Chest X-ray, PA view. Patient: 34 years old, sex F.
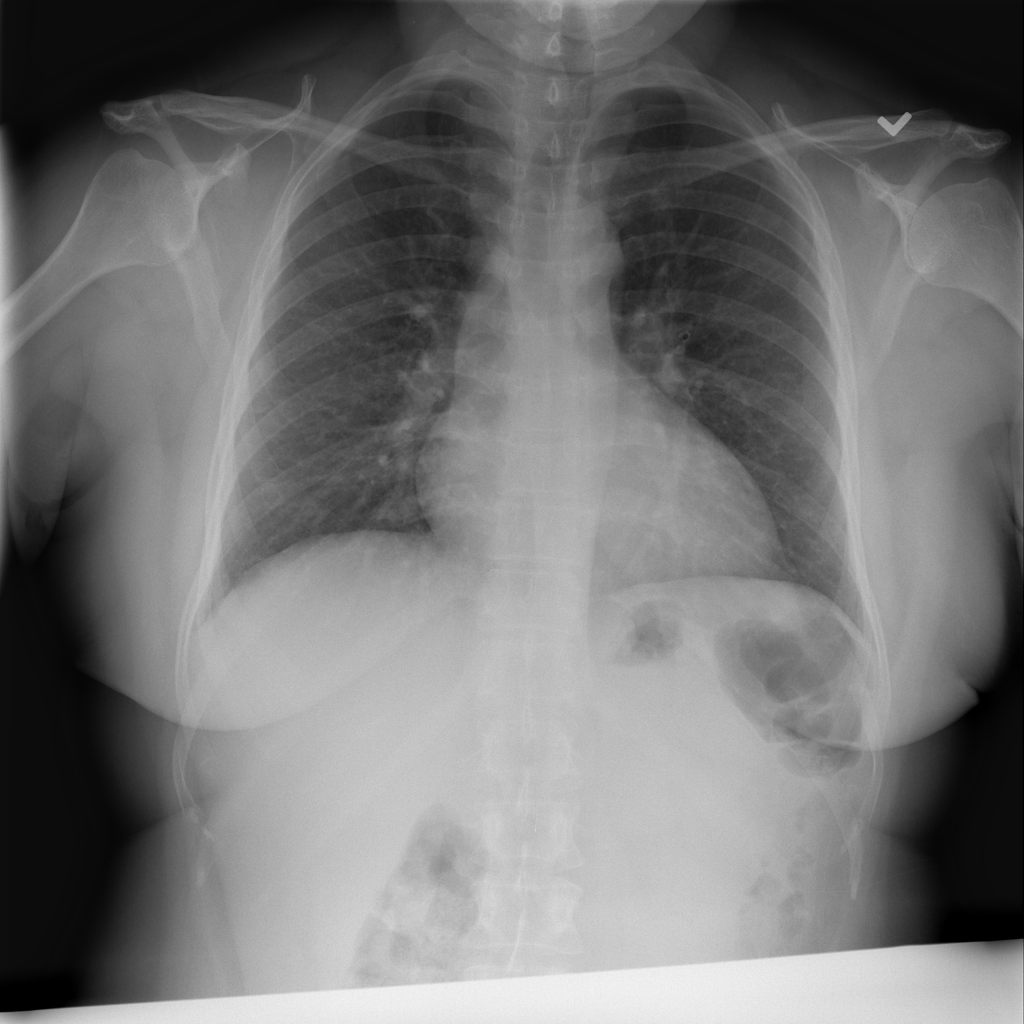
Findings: Cardiomegaly, Effusion